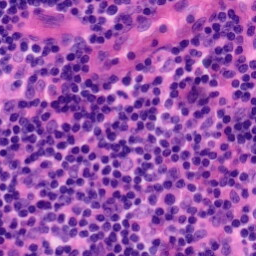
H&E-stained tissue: Tonsil